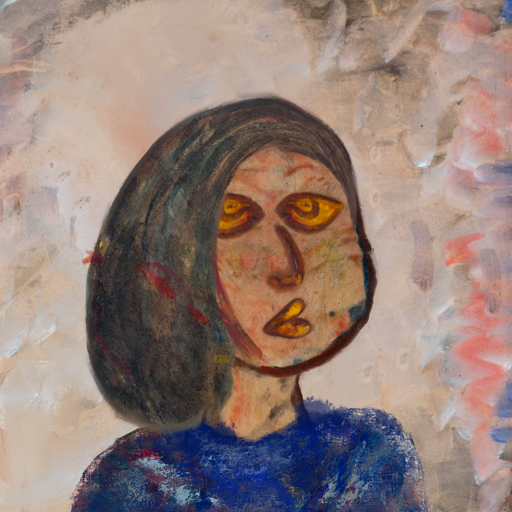
Background: Roy_Bahadur, Head And Neck Side: Orphan, Face Side: Comrade, Bust: Irani, Hair Side: Gypsy_Mother, Head Accessory: Blank, Second Necklace: Blank, Necklace: Blank, Baby: Blank